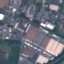
Label: Industrial